Aerial crown-view tile of a tropical tree (Barro Colorado Island, Panama), acquired 20250217:
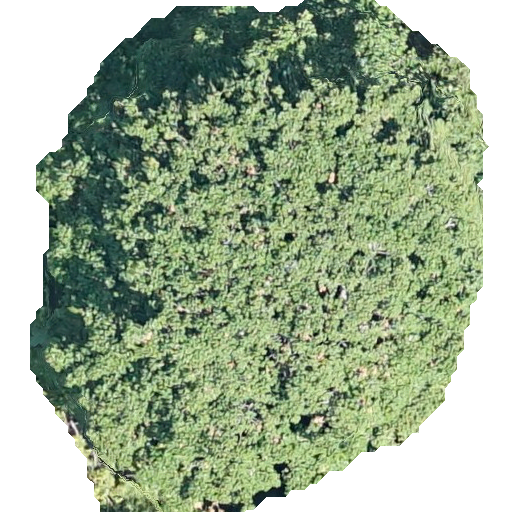
Species: Sterculia apetala
GBIF accepted scientific name: Sterculia apetala
Crown area: 283.553 m²